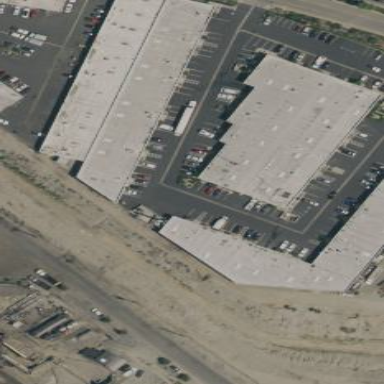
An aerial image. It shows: Warehouse.